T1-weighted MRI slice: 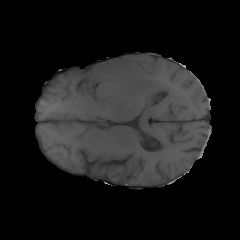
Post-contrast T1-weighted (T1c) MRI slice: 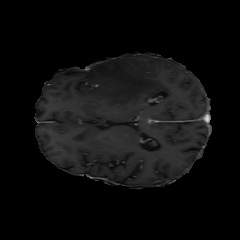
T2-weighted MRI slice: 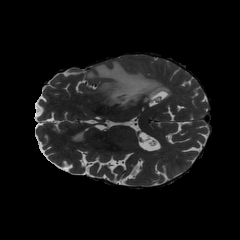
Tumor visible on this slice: yes